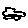
Label: star